Group 1:
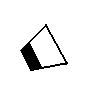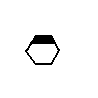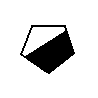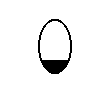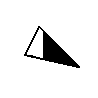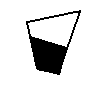
Group 2:
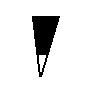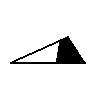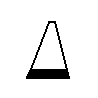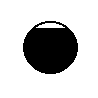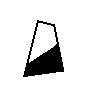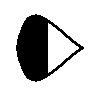
Rule separating the two groups: Black region narrows at the boundary of black/white vs. black region widens at the boundary of black/white.
Concepts: color, decreasing, filled, increasing, larger, becoming, outlined_filled, size_increase_decrease, smaller, becoming, texture, tracing_line_or_curve
Author: Harry E. Foundalis